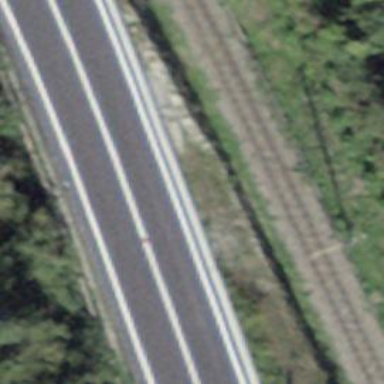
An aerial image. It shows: Asphalt road classified as primary highway.